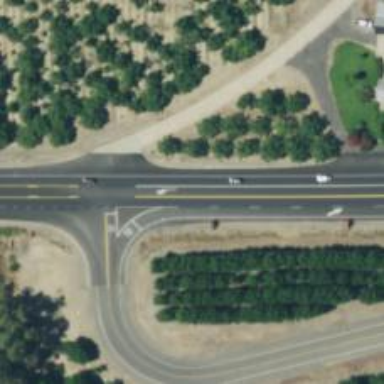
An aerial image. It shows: Asphalt road classified as trunk highway.